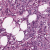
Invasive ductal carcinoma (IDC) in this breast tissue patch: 1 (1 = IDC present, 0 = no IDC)